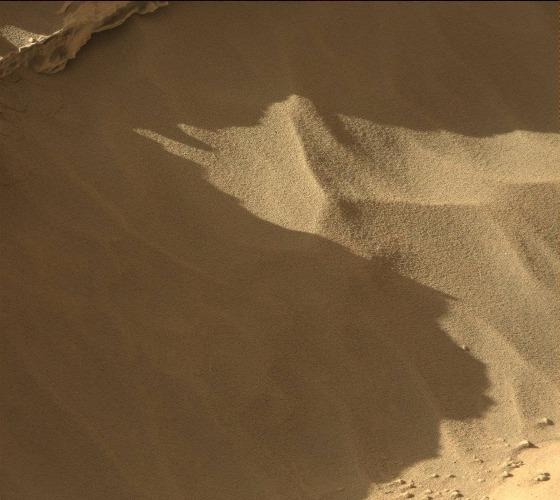
Terrain classes present: Bedrock, Gravel / Sand / Soil, Shadow